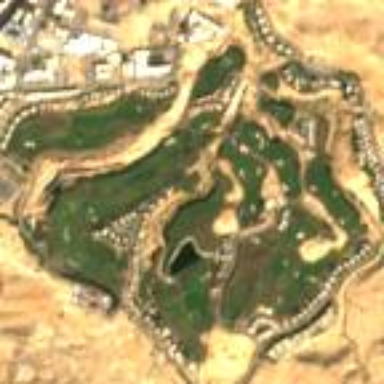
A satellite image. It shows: Golf course.